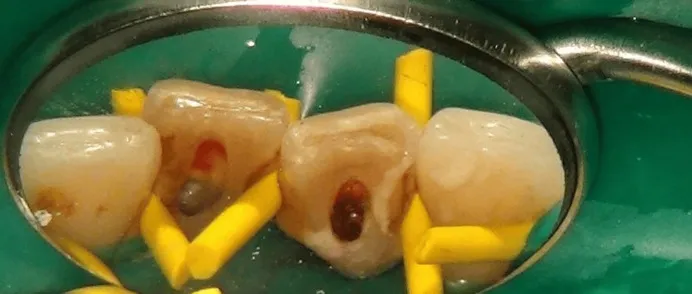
Microscopic photo taken when the rubber dam isolation was completed.
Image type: medical_photograph (other_medical_photograph)